Question: I am having an issue with the formatting of some buttons.
: Initially an Edit and Delete button are shown. When Edit is pressed both of those button's 'span' are 'hidden', and then Save and Cancel's 'span' are 'shown'. like this:
'''
$(element).closest("td").find("span.item-save-button").show();
$(element).closest("td").find("span.item-cancel-button").show();
$(element).closest("td").find("span.item-edit-button").hide();
$(element).closest("td").find("span.item-delete-button").hide();
'''
When Cancel is pressed, it flips back over to the original setup with Edit/Delete being 'shown' and Save/Cancel 'hidden'. Just the code above but with '.hide'/'.show' flipped.
This works fine for visibility, however the formatting for the Save/Cancel buttons is all messed up, yet it is situated EXACTLY the same as my Edit/Delete, so I suspect I am misunderstanding what is truly happening in the background.
- .

I would like the Save and Cancel to appear like the Edit and Delete. I the issue has to do with me showing/hiding 'spans'. I temporarily disabled the input boxes from appearing during the Edit process, and the buttons still miss-aligned for Save/Cancel, which ruled out my thoughts that maybe the text boxes were causing some strange padding/wrapping/whitespace/ect...
- '<td>'.
'''
<td class="col-md-3">
<div class="pull-right">
<span style="visibility:hidden" class="ID col-xs-0">@Html.DisplayFor(modelItem => item.ID)</span>
<span class="item-save-button btn-group">
<button type="button" onclick="saveFunction(this);" class="btn btn-success"><span style="margin-right: 5px" class="glyphicon glyphicon-ok"></span>Save</button>
</span>
<span class="item-cancel-button btn-group">
<button type="button" onclick="cancelFunction(this);" class="btn btn-danger"><span style="margin-right: 5px" class="glyphicon glyphicon-remove"></span>Cancel</button>
</span>
<span class="item-edit-button btn-group">
<button type="button" onclick="editFunction(this);" class="btn btn-warning"><span style="margin-right: 5px" class="glyphicon glyphicon-pencil"></span>Edit</button>
</span>
<!-- Modal Button-->
<span class="item-delete-button btn-group">
<button class="btn btn-danger" data-toggle="modal" data-target="#@item.ID" onclick="deleteStart(this);">
<span style="margin-right: 5px" class="glyphicon glyphicon-trash"></span>Delete</button>
</span>
</div>
<div class="clearfix" /> //an attempt to clear any issues the 'pull-right' may have.
</td>
'''
I have tried going through my to find the issue as well but I cannot seem to find anything useful.
I am still quite new to all of this (especially bootstrap), so any help would be greatly appreciated!
(working solution, but would like help with the margin problem)
1. Gave all inputs a set col-size example: @Html.TextBoxFor(modelItem => item.Name, new { @class = "col-xs-10" })
2. nested my buttons. Gave each button a btn-group tag .
3. At this point everything was organized correctly, but was margin'ed low for some reason. Added a margin-top:-20px to the div pull-right tag <td class="col-xs-3">
<div class="pull-right" style="margin-top:-20px">
<span style="visibility:hidden" class="ID col-xs-0">@Html.DisplayFor(modelItem => item.ID)</span>
<div class="row">
<div class="col-xs-6">
<span class="item-save-button">
<button type="button" onclick="saveFunction(this);" class="btn btn-success btn-group"><span style="margin-right: 5px" class="glyphicon glyphicon-ok"></span>Save</button>
</span>
</div>
<div class="col-xs-6">
<span class="item-cancel-button">
<button type="button" onclick="cancelFunction(this);" class="btn btn-danger btn-group"><span style="margin-right: 5px" class="glyphicon glyphicon-remove"></span>Cancel</button>
</span>
</div>
</div>
<div class="row">
<div class="col-xs-6">
<span class="item-edit-button">
<button type="button" onclick="editFunction(this);" class=" btn btn-warning btn-group"><span style="margin-right: 5px" class="glyphicon glyphicon-pencil"></span>Edit</button>
</span>
</div>
<div class="col-xs-6">
<!-- Modal Button-->
<span class="item-delete-button">
<button class="btn btn-danger btn-group" data-toggle="modal" data-target="#@item.ID" onclick="deleteStart(this);">
<span style="margin-right: 5px" class="glyphicon glyphicon-trash"></span>Delete
</button>
</span>
</div>
</div>
</div>
<div class="clearfix" />
</td>
So this makes everything aligned responsively, however I am confused as to why I need to this margin tag. What could be causing this?
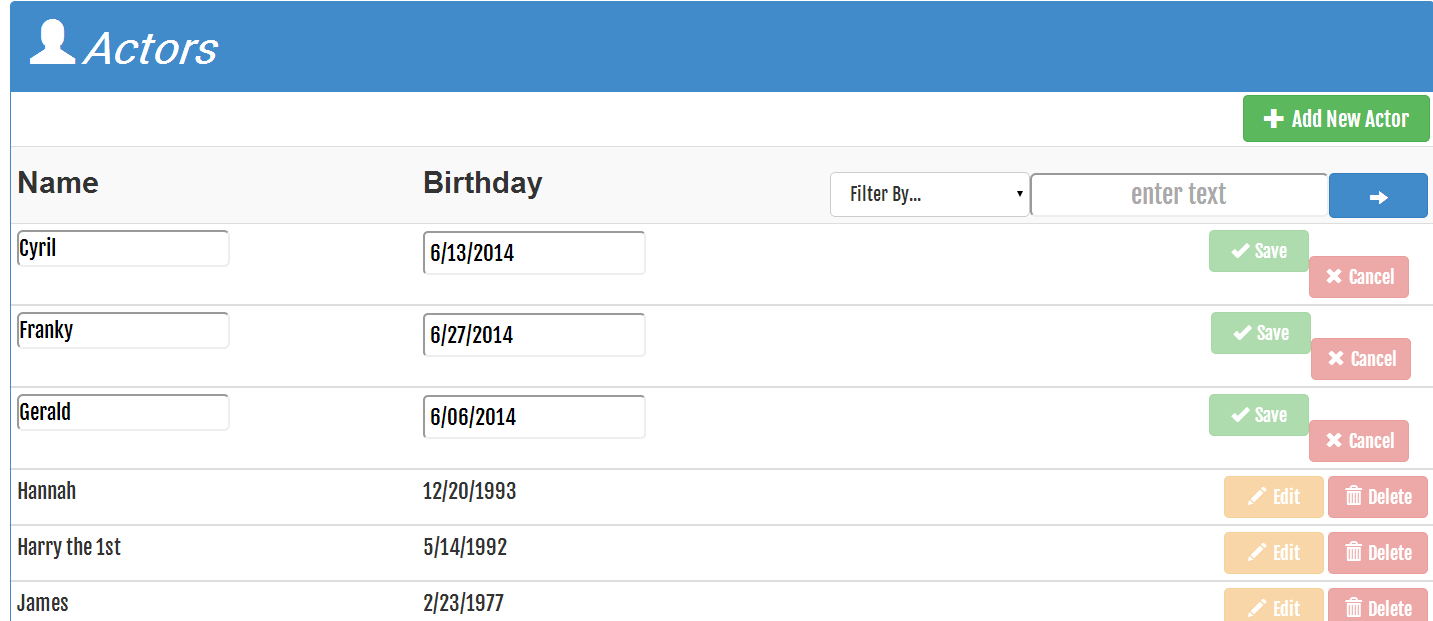
Answer: The easiest way to solve this would probably be to use a combination of nested columns and the .btn-block class on the buttons themselves.
'''
<div class="row">
<div class="col-md-6">
<button type="button" onclick="saveFunction(this);" class="btn btn-success btn-block"><span style="margin-right: 5px" class="glyphicon glyphicon-ok"></span>Save</button>
</div><!-- /col-md-6 -->
<div class="col-md-6">
<button type="button" onclick="cancelFunction(this);" class="btn btn-danger btn-block"><span style="margin-right: 5px" class="glyphicon glyphicon-remove"></span>Cancel</button>
</div><!-- /col-md-6 -->
</div><!-- /row -->
'''